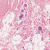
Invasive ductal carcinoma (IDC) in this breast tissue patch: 0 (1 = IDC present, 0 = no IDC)